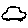
Label: car